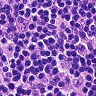
Metastatic tissue present: no